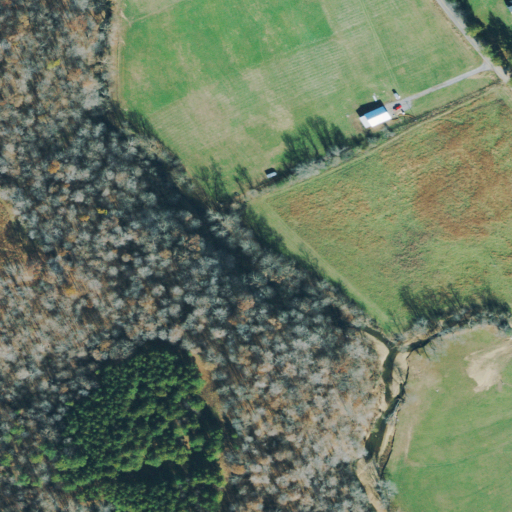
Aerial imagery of cliff(s) in Tennessee named England Bluff containing pasture, deciduous forest, mixed forest, evergreen forest, open development, low intensity development, and shrub